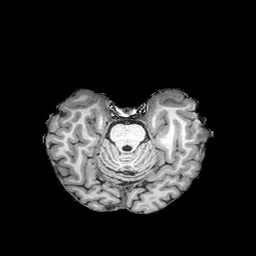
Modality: T1w
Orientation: coronal
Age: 49
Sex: female
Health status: healthy